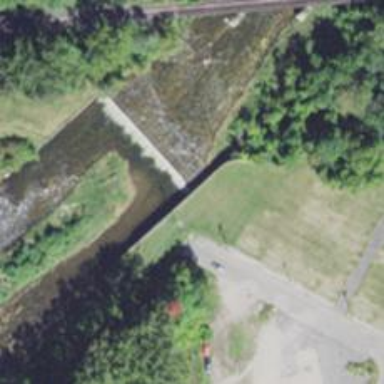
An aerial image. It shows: Weir along the waterway.